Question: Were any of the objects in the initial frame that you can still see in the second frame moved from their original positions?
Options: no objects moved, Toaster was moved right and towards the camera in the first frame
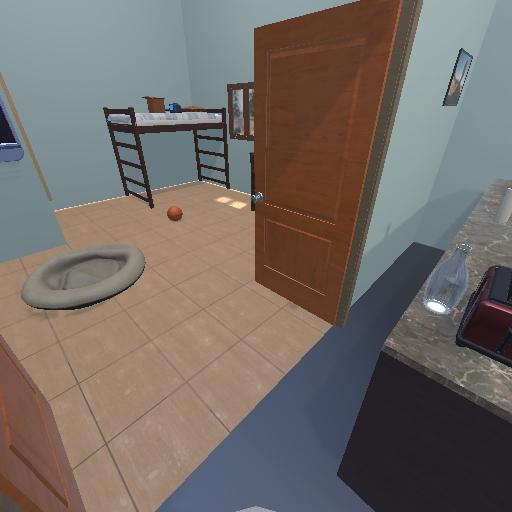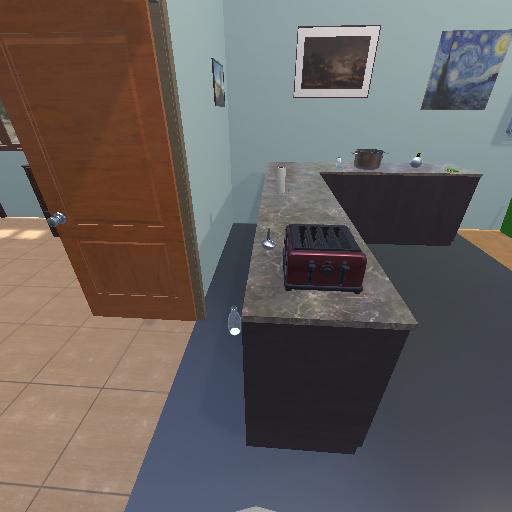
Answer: no objects moved